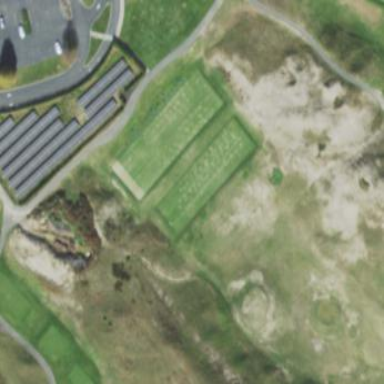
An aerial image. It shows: Grass area designated as golf tee.